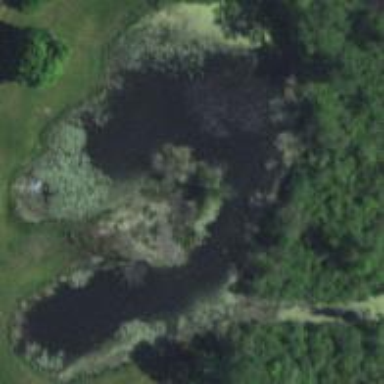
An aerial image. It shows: Peaceful pond surrounded by nature.